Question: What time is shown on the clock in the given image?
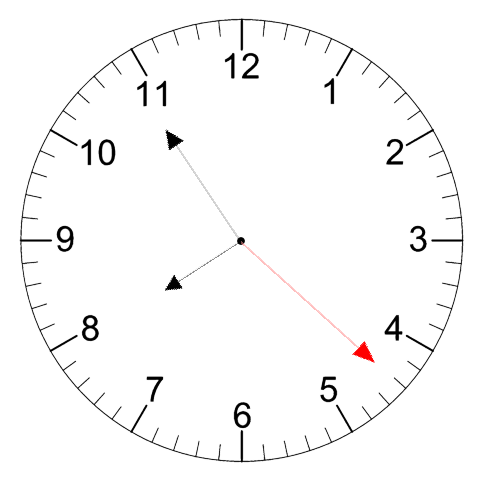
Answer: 07:54:22